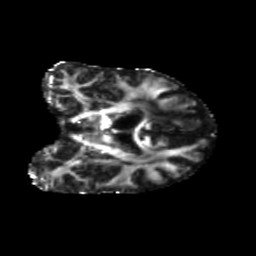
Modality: FA
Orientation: coronal
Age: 56
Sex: male
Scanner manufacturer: siemens
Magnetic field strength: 3 T
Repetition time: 5.25 s
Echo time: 0.08 s